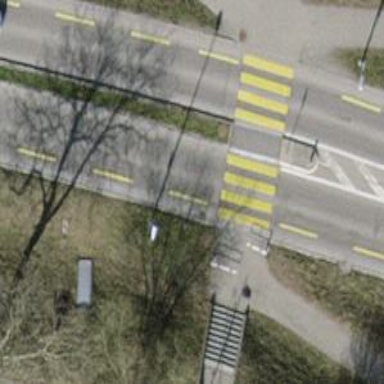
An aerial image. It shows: Marked crossing with zebra stripes on the road.